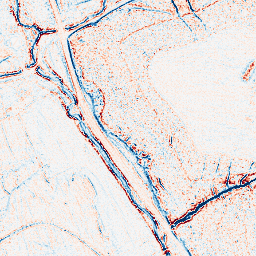
Category: edge_preserving
Decomposition family: bilateral
Decomposition parameters: d: 5
sigma_color: 75
sigma_space: 100
Upsampling method: linear_exact
Upsampling parameters: scale: 8
Upsampling scale: 8